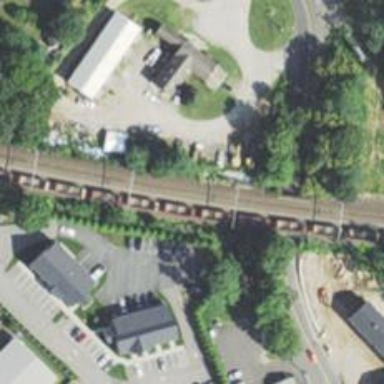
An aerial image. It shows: Railway with electrified contact lines.